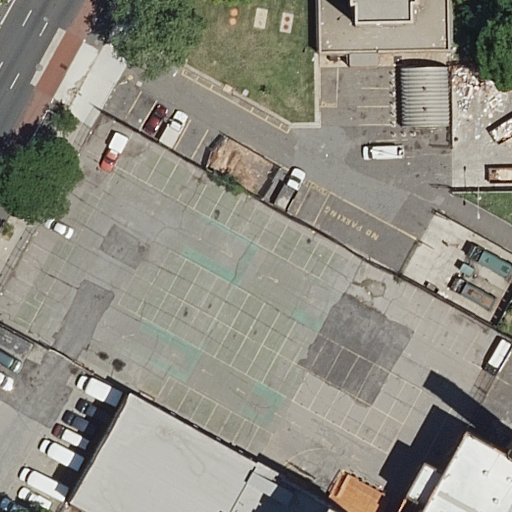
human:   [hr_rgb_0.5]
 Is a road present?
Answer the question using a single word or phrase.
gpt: yes

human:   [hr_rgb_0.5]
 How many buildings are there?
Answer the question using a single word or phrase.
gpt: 3

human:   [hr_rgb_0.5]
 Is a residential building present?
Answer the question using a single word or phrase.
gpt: yes

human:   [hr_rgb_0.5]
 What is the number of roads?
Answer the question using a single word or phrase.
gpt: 3

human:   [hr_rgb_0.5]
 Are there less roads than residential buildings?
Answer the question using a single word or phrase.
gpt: no

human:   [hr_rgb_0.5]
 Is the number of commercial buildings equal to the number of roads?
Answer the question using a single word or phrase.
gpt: no

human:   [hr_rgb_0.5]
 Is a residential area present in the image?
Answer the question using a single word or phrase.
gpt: yes

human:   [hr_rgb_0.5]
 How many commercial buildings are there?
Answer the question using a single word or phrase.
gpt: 0

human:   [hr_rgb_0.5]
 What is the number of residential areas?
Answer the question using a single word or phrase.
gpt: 1

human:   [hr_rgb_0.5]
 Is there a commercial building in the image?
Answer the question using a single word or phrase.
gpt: no

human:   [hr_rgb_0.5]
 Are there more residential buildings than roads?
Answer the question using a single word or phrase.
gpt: no

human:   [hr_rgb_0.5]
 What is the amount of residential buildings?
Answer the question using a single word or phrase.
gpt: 3

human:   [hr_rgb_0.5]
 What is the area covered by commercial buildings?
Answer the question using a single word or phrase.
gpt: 0m2

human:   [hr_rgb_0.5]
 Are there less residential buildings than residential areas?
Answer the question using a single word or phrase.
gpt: no

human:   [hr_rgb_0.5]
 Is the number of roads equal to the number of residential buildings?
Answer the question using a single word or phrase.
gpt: yes

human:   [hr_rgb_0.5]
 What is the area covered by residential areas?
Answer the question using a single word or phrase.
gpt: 9174m2

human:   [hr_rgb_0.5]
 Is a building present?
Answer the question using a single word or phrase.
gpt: yes

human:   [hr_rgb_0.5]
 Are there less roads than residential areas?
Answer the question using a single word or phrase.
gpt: no

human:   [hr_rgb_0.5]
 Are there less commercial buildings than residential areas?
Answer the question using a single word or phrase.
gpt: yes

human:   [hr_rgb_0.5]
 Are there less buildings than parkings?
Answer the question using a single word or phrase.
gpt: no

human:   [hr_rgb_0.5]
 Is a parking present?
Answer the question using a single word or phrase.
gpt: yes

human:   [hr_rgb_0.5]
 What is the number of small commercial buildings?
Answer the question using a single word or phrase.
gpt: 0

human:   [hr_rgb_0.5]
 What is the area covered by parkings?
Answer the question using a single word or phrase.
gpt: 8m2

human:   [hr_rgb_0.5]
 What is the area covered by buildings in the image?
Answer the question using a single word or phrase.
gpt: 502m2

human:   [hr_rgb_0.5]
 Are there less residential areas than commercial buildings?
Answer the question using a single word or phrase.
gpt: no

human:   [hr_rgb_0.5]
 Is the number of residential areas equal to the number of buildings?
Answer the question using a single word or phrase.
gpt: no

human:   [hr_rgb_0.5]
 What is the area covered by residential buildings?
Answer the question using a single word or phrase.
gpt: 502m2

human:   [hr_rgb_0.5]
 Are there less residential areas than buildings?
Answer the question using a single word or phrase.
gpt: yes

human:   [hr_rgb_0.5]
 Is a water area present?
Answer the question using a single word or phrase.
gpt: no

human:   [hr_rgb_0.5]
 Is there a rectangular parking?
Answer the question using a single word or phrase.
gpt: yes

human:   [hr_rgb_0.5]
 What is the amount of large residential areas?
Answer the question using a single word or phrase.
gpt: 1

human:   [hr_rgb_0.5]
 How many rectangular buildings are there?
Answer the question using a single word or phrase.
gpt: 1

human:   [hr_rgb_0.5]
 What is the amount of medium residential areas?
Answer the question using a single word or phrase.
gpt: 0

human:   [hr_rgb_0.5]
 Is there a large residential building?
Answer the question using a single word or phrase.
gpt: no

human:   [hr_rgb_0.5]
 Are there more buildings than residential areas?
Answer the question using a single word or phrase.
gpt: yes

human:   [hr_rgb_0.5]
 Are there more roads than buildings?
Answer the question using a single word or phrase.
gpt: no

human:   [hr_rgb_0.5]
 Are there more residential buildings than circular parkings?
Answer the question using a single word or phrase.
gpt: yes

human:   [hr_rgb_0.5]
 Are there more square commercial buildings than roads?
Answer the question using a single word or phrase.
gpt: no

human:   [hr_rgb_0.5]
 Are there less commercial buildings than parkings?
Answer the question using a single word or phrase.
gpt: yes

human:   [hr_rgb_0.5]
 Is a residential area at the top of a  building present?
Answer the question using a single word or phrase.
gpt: yes

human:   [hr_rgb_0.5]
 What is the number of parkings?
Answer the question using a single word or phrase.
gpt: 1

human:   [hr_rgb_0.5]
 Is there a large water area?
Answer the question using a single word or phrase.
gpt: no

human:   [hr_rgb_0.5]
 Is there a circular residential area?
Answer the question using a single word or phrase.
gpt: no

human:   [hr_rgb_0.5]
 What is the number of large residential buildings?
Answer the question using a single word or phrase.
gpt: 0

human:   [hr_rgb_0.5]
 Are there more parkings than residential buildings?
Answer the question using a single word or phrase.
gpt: no

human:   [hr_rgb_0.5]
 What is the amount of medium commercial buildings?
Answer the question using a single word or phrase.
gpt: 0

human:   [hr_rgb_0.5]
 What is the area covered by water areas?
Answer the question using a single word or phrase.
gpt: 0m2

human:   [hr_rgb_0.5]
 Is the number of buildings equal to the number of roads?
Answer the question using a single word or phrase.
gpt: yes

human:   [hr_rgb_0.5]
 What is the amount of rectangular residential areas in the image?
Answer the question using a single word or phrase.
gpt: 1

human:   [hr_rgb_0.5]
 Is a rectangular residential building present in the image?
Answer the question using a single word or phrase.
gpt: yes

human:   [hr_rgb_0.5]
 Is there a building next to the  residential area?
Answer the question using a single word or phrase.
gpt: yes

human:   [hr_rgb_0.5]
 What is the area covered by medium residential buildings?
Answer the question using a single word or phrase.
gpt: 502m2

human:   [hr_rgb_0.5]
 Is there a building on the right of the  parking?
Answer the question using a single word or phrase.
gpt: yes

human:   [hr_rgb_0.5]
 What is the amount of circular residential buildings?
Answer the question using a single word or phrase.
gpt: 0

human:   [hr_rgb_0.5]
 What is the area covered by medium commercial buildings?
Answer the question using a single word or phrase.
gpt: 0m2

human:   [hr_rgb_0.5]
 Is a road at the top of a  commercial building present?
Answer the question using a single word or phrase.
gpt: no

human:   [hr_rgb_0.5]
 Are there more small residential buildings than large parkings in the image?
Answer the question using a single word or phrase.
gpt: no

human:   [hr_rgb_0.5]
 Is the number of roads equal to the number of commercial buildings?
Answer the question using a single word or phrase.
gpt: no

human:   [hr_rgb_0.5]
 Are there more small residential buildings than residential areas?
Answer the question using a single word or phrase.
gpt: no

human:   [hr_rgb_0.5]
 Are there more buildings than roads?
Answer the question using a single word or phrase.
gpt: no

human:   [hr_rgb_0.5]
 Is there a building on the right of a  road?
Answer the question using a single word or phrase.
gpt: yes

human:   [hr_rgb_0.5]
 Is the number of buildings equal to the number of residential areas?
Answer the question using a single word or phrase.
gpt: no

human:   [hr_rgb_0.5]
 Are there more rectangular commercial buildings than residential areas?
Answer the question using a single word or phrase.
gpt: no

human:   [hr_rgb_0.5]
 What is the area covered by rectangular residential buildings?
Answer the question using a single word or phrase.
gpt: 107m2